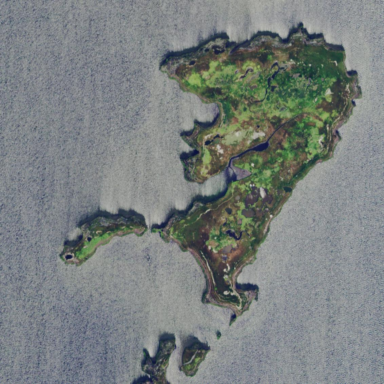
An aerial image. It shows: Island with natural coastline.